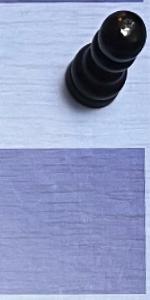
Label: Empty